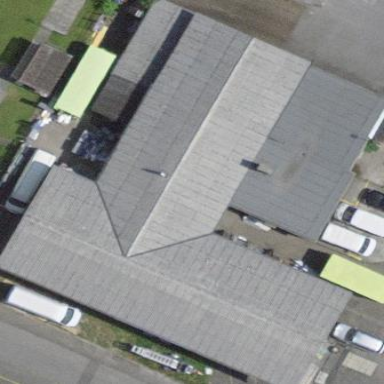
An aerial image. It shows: Warehouse building.